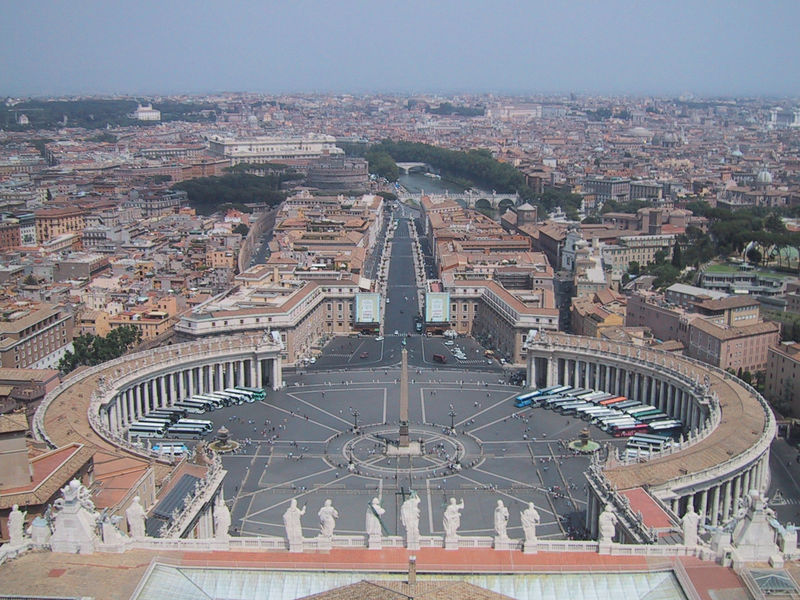
Titel: Petersplatz in Rom
Künstler: Giovanni Lorenzo Bernini
Standort: Rom, S. Pietro (EU - I - Latium)
Schlagwörter: bäume, stadt, paris, strasse, säule, dach, gebäude, häuser, kreis, bogen, dächer, farbe, platz, figuren, wagen, foto, fotografie, rom, statuen, obelisk, ziegeldach, vatikan, petrus, rotonde, petersplatz, piazza, säulengänge, büume, bus, reisebusse, dacch, petrusplatz